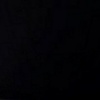
Label: space